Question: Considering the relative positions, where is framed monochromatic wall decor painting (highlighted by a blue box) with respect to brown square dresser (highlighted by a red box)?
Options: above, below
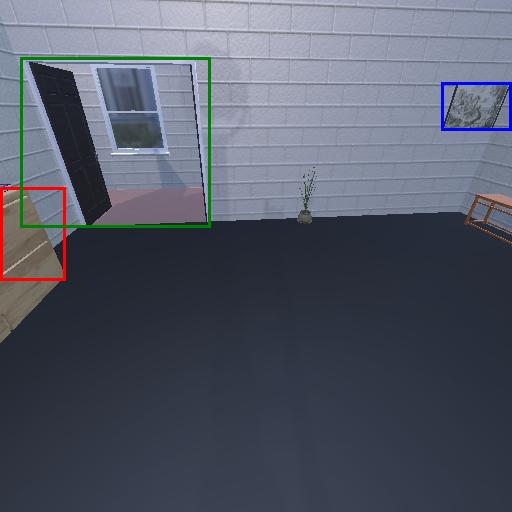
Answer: above